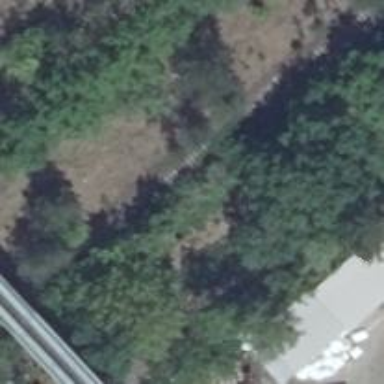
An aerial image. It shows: Abandoned railway.